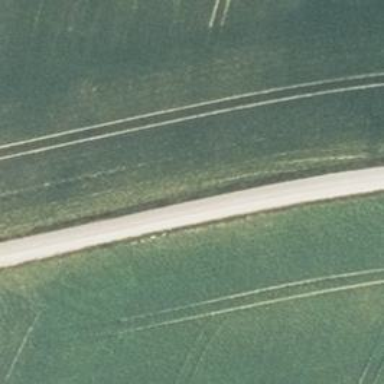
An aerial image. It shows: Asphalt path.